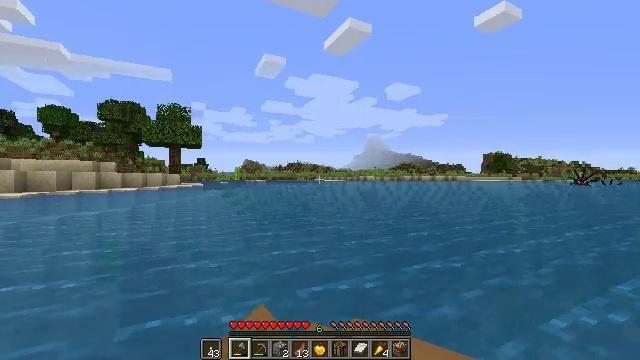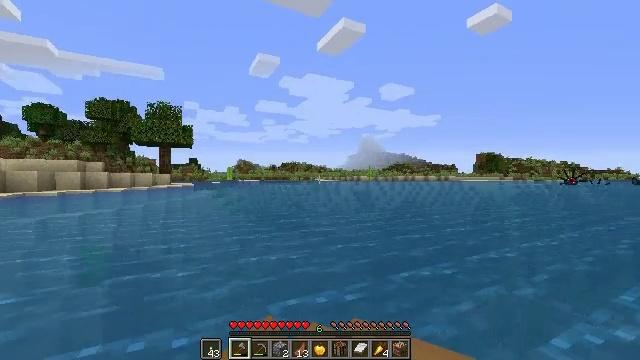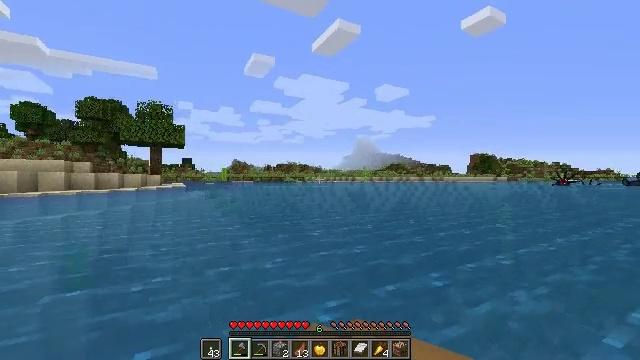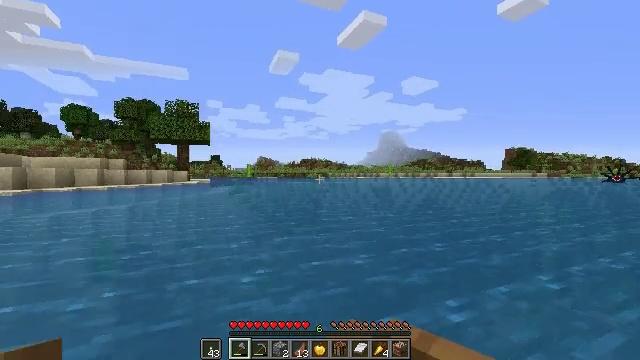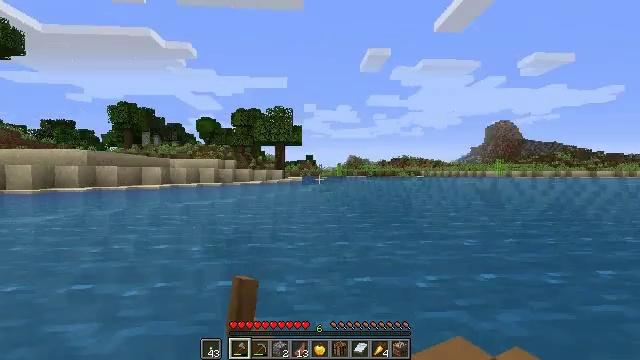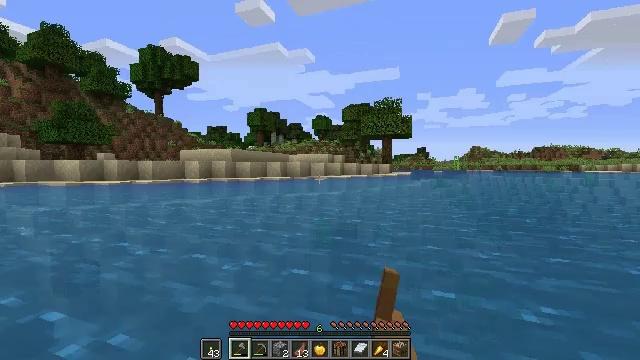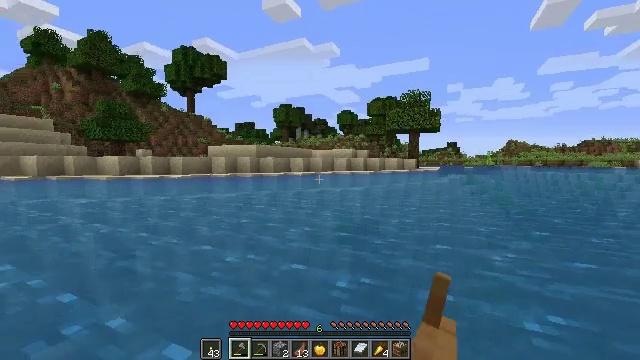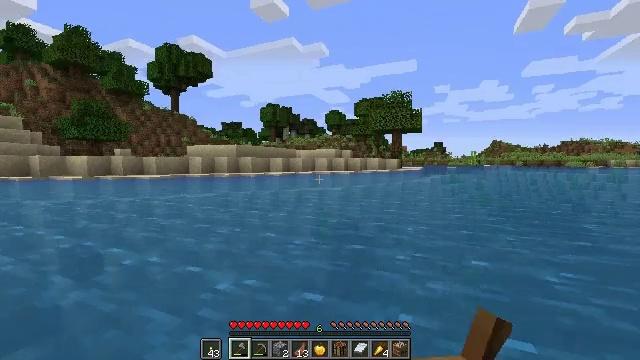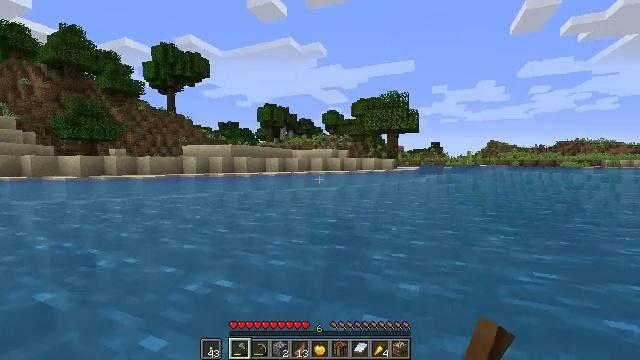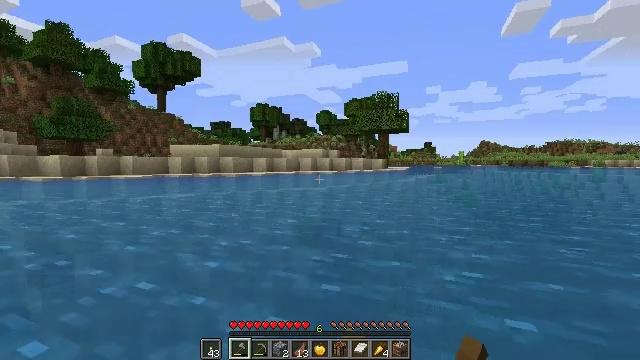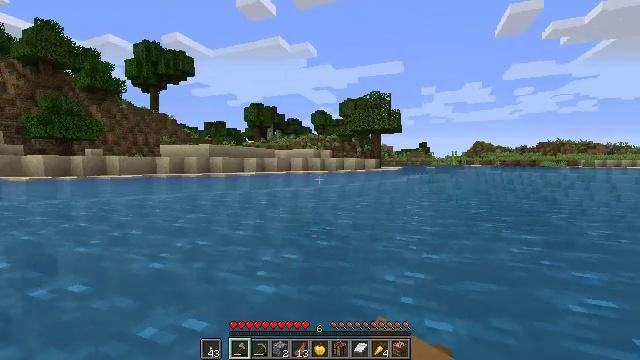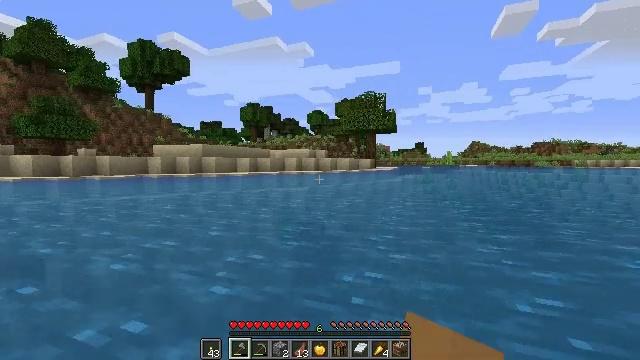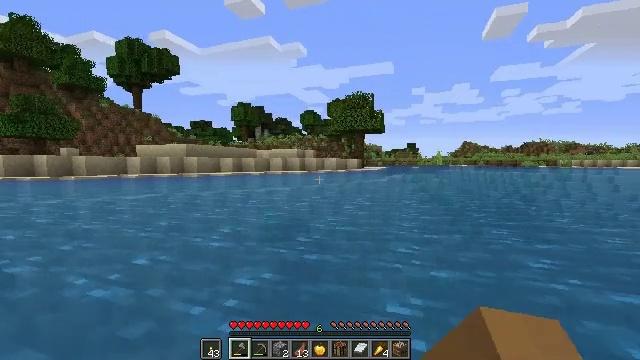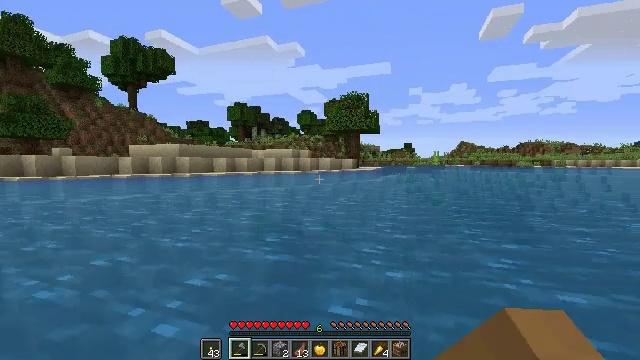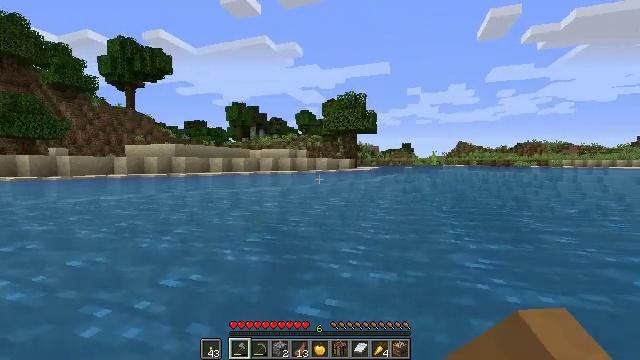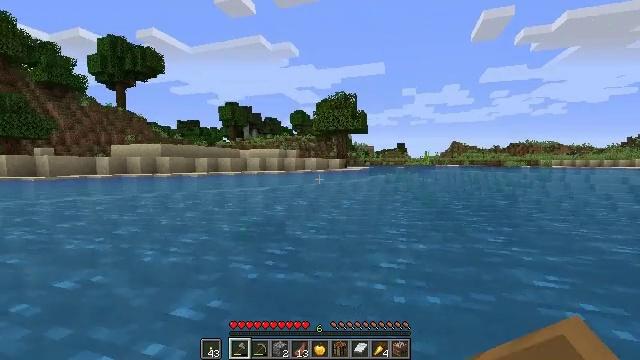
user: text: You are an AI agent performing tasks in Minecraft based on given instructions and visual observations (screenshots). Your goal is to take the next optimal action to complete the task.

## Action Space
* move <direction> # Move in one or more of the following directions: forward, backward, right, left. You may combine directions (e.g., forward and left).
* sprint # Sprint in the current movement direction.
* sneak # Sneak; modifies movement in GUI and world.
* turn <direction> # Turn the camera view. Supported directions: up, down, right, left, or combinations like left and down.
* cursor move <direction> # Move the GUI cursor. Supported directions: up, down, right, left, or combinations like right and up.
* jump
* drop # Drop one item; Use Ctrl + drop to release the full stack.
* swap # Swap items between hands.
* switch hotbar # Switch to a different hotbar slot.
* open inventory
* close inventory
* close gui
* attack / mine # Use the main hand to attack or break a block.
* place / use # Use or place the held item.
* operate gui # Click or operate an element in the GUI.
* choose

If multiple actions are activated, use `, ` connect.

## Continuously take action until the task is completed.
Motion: motion action
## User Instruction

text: Pick up the dandelion.
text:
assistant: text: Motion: move forward
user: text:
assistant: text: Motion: move forward
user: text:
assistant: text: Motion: move forward, turn left
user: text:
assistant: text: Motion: move forward, turn left
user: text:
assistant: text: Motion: move forward, turn left and down
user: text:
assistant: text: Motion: move forward, turn left and down
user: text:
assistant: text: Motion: move forward
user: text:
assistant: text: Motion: move forward
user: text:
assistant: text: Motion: move forward
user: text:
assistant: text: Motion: move forward
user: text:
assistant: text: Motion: move forward
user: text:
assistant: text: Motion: move forward
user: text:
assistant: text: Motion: move forward
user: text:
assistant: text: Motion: move forward
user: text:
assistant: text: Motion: move forward
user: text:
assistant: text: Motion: move forward
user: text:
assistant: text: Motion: move forward
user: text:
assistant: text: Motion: move forward
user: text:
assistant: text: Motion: move forward
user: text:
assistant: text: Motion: move forward
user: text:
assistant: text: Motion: move forward
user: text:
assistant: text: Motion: move forward
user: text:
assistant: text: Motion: move forward
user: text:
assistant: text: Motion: move forward
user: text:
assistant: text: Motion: move forward
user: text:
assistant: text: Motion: move forward
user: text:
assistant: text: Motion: move forward
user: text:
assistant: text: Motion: move forward
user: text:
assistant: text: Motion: move forward
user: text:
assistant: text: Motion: move forward